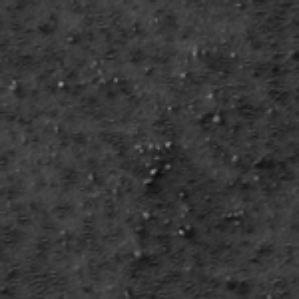
Label: frost